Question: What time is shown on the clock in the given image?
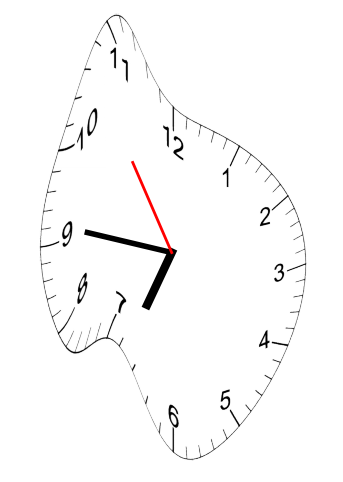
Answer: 06:45:54